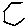
Label: hexagon